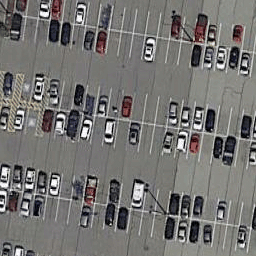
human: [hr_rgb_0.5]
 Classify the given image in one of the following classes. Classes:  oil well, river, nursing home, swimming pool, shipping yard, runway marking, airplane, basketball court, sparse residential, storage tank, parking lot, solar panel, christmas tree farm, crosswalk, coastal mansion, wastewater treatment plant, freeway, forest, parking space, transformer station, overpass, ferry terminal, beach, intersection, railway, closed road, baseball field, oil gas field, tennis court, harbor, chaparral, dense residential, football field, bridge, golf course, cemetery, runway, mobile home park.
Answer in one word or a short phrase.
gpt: parking lot